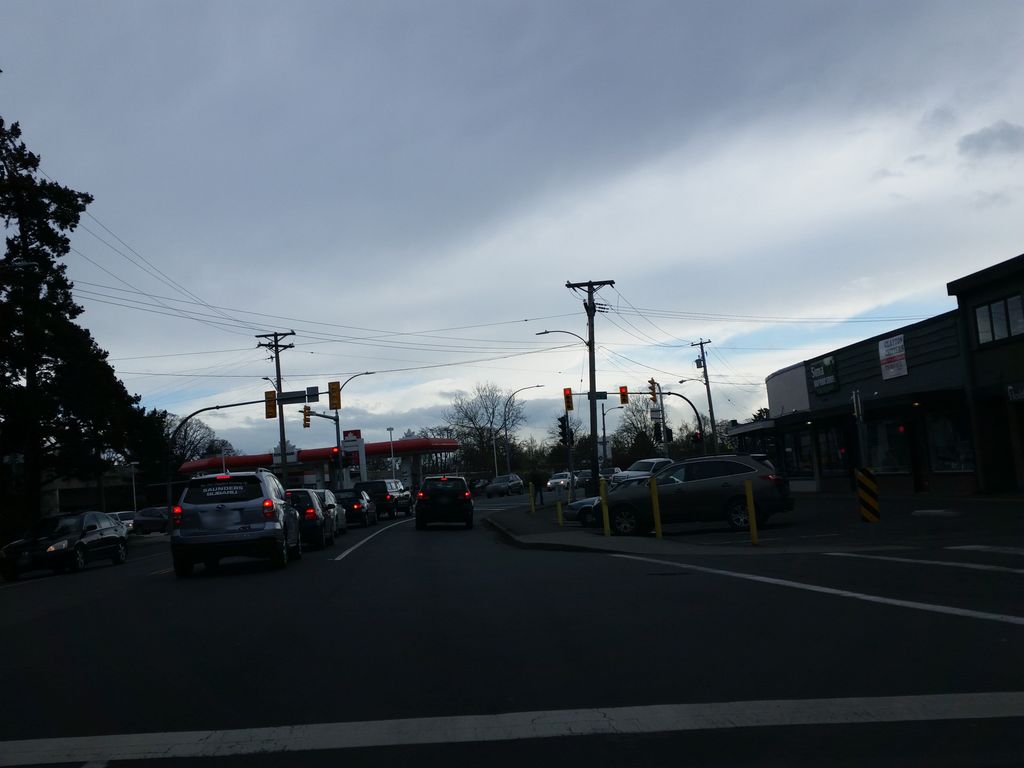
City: victoria